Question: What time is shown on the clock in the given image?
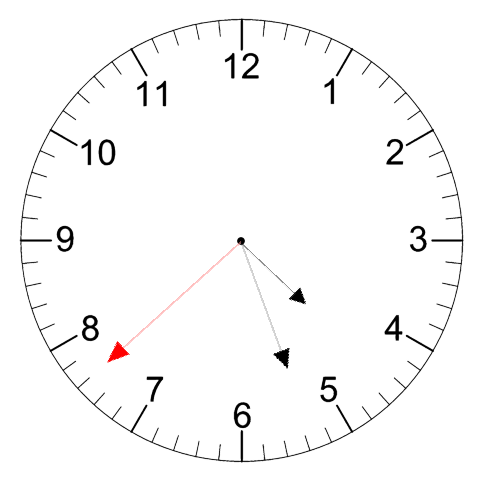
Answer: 04:26:38